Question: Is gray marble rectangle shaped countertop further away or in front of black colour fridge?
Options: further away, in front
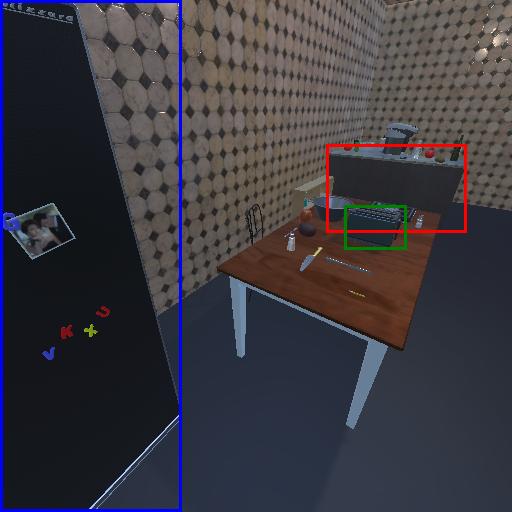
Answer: further away